Question: If you right-click on a file in Windows and select , you can manage some properties in de tab, such as Title, Subject and Author, like in this example:

I'm trying to find a way to read these properties using . Is there a library for this? Is this even possible?
Thanks in advance!
Peter
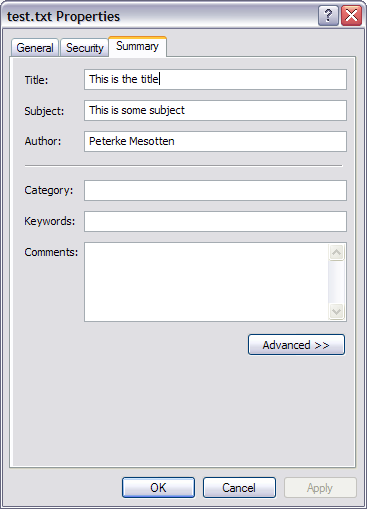
Answer: That information is stored in an NTFS <URL> named "♣️SummaryInformation" - not sure if Java supports teh reading of ADS data via the colon notation.
Apparently <URL>
'''
FileInputStream in = new FileInputStream("test.txt:♣️SummaryInformation");
'''
You'll have to figure out the format yourself.